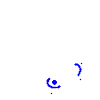
Particle: electron